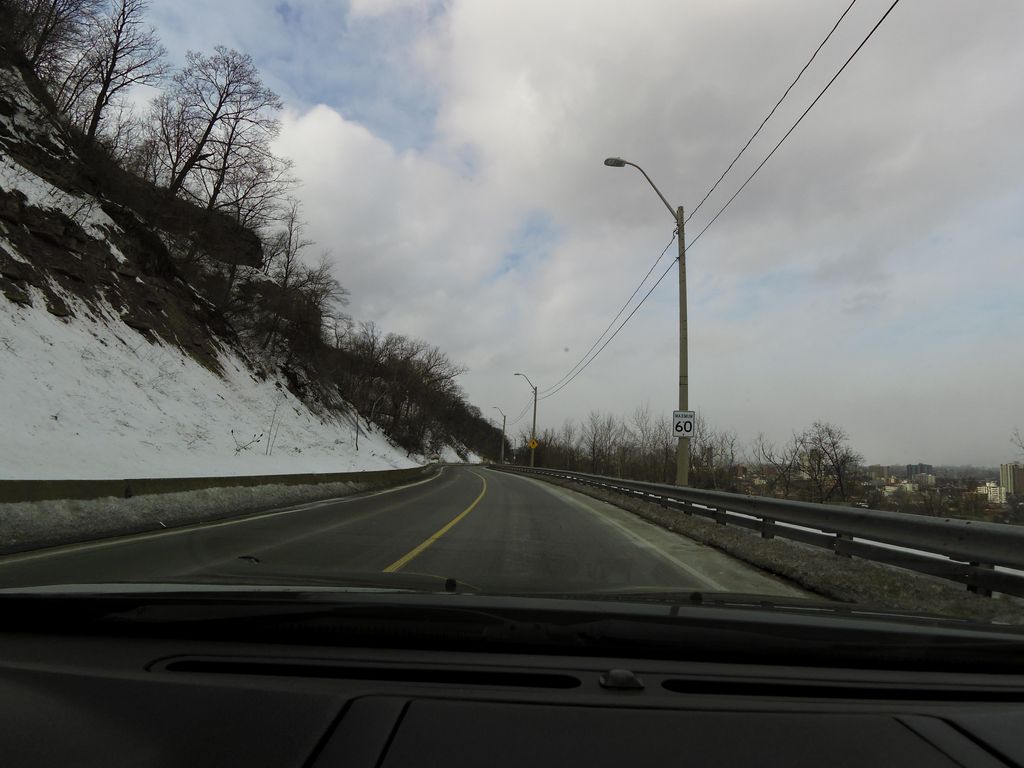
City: hamilton